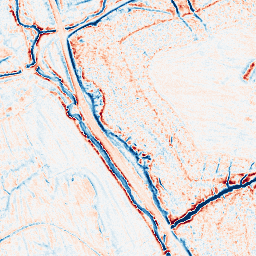
Category: edge_preserving
Decomposition family: anisotropic_diffusion
Decomposition parameters: iterations: 20
kappa: 100
gamma: 0.1
Upsampling method: quadratic
Upsampling parameters: scale: 8
Upsampling scale: 8